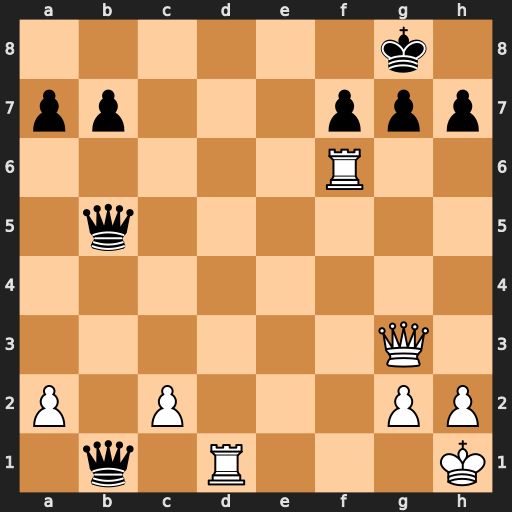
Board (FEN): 6k1/pp3ppp/5R2/1q6/8/6Q1/P1P3PP/1q1R3K
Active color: w
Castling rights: -
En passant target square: -
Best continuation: Qb8+ Qe8 Qxe8#